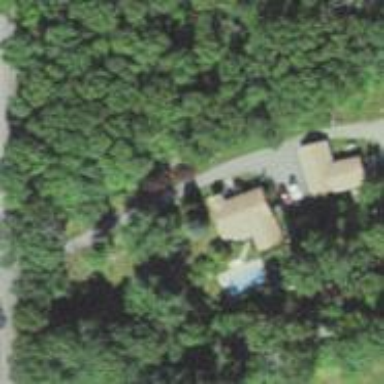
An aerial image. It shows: Residential driveway.